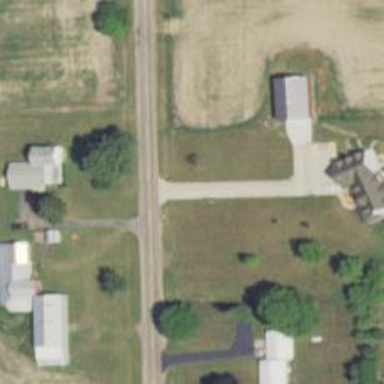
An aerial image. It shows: Driveway leading to service road.